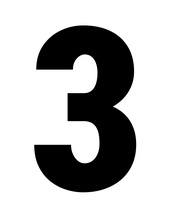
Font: Roboto_Condensed_Black